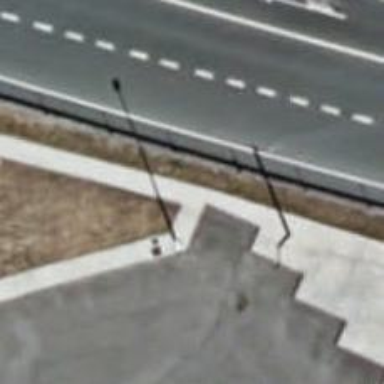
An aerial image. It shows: Sidewalk along the footway.